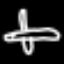
Label: airplane